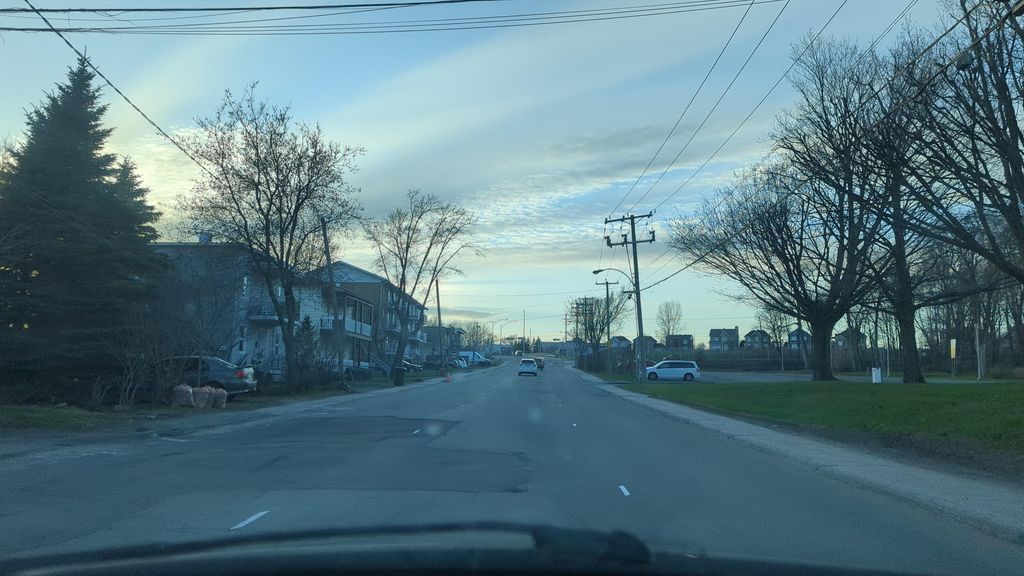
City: quebec_city